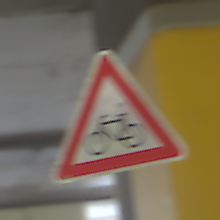
Verkehrszeichen: RadverkehrRechts
Umgebung: Indoor, Special
Tageszeit: NotSpecified
Wetter: NotSpecified
Licht: Artificial
Jahreszeit: NotSpecified
Kontrast: HighContrast